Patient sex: M
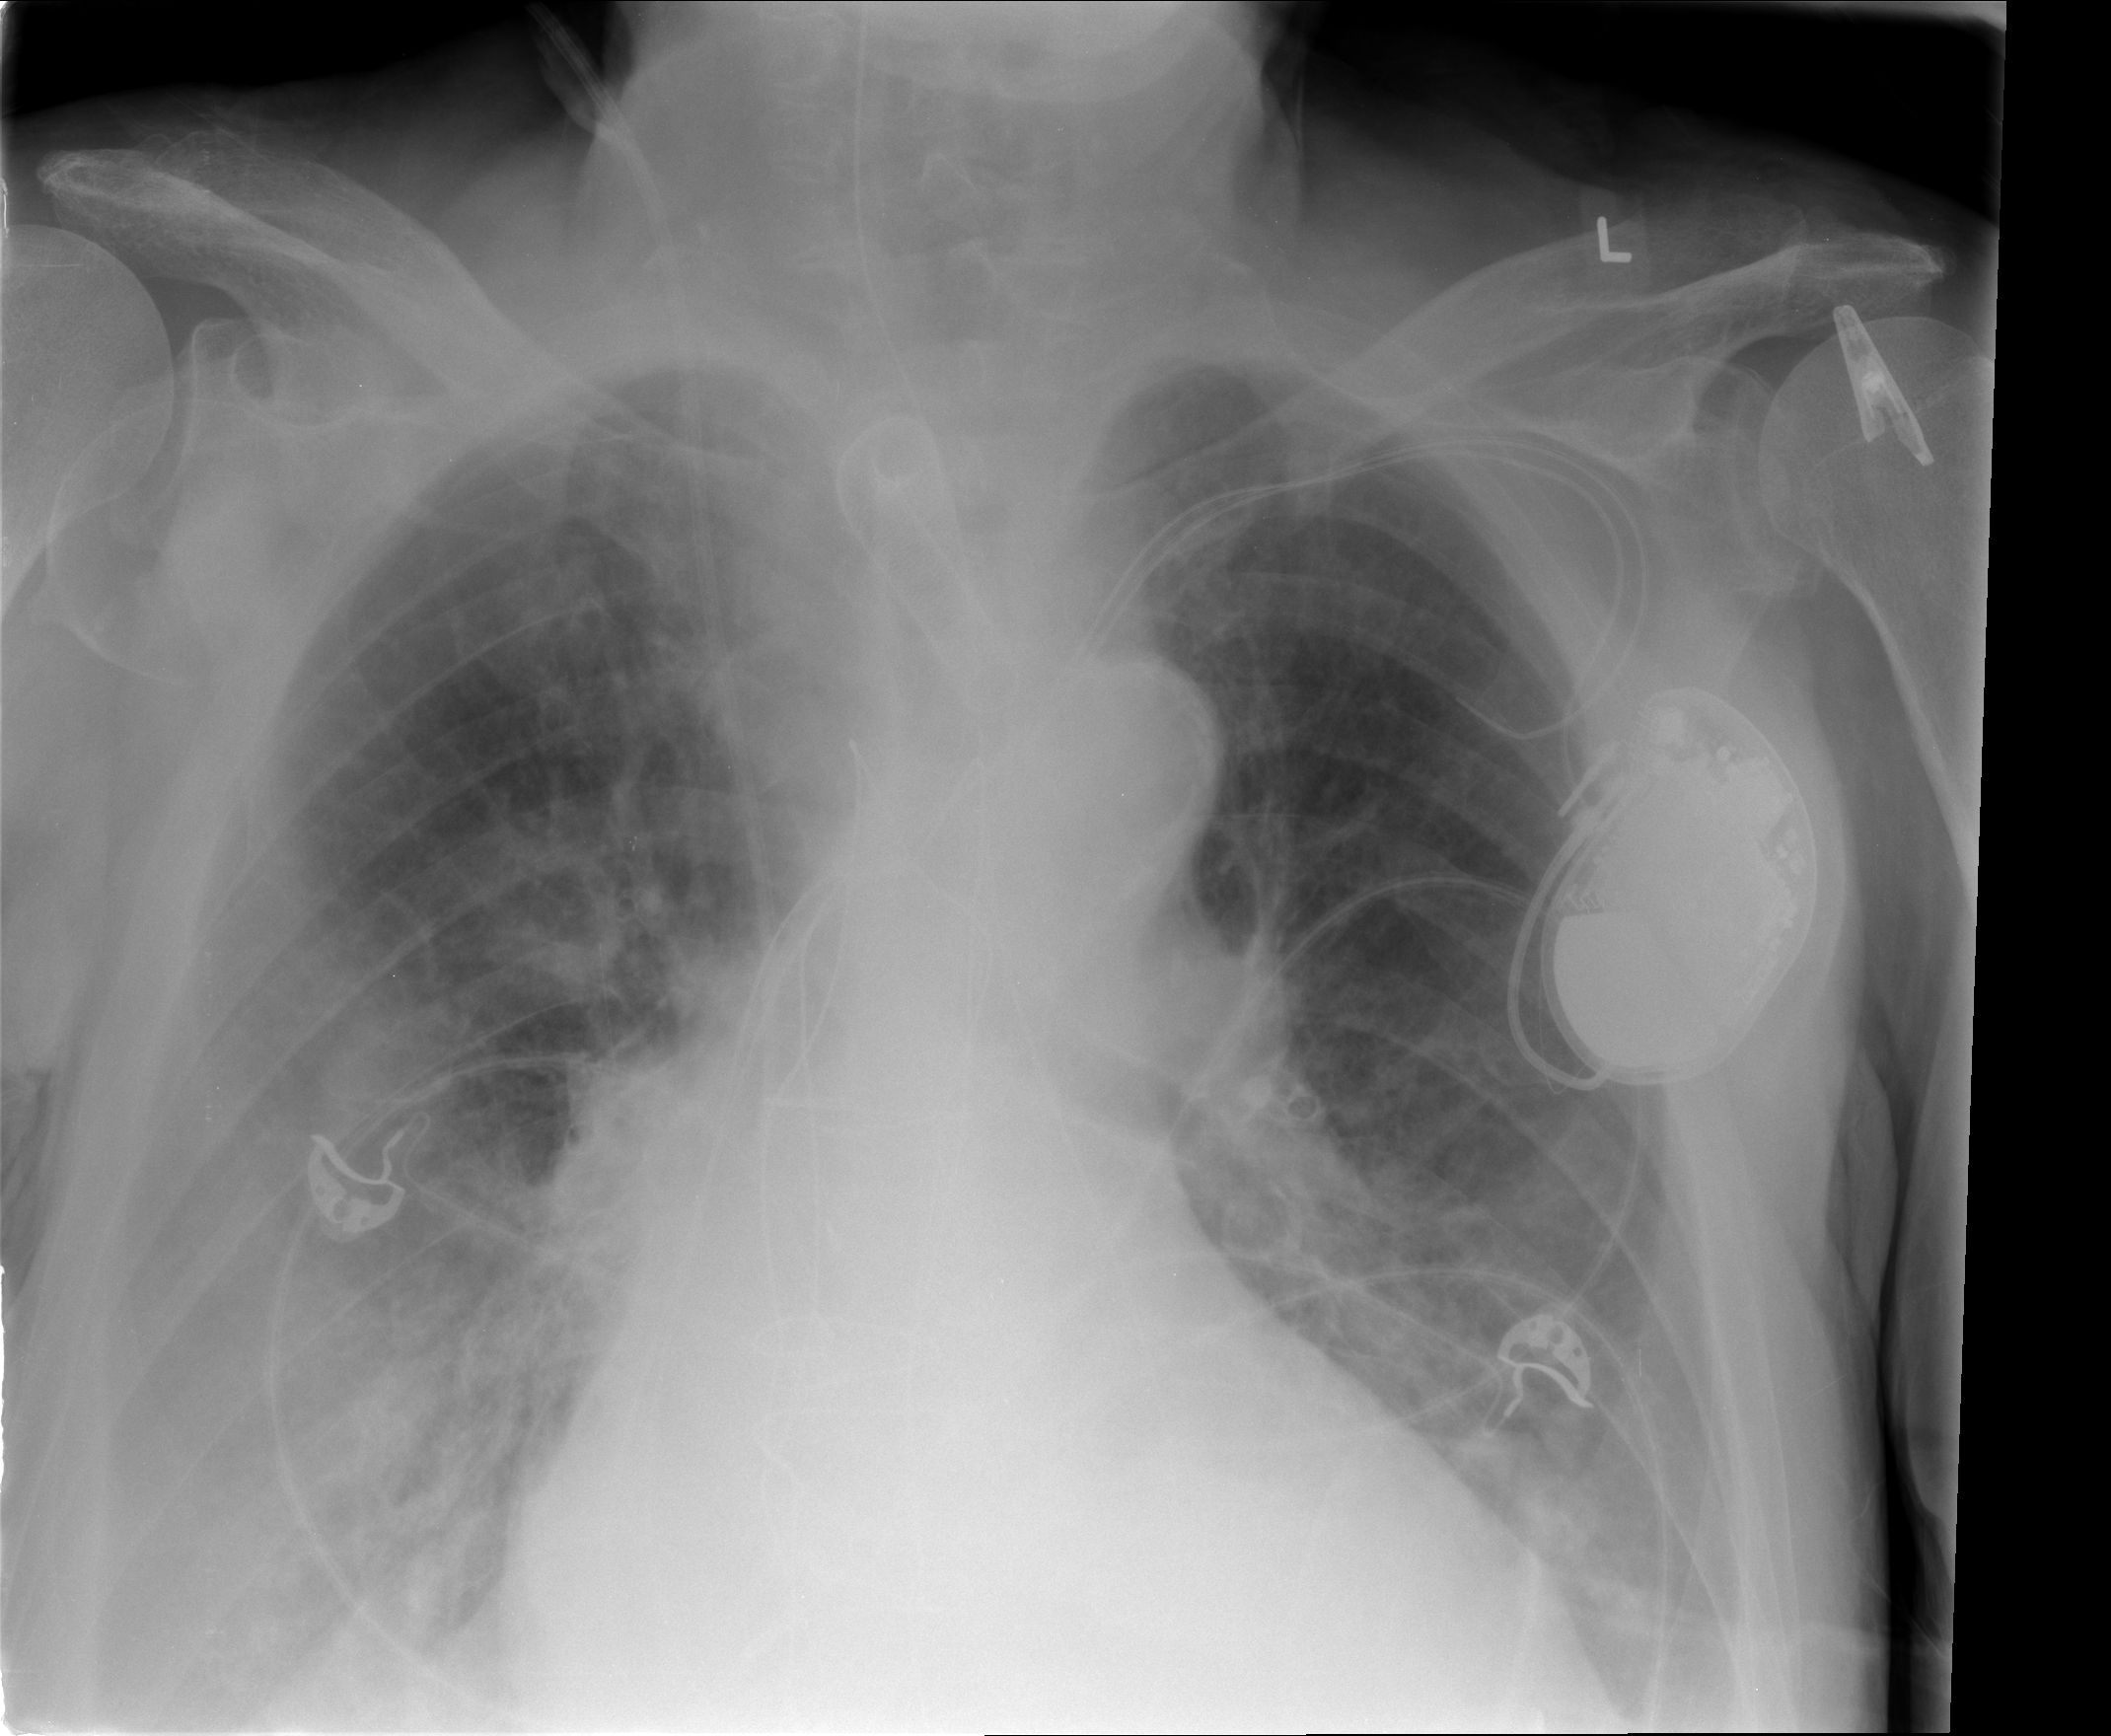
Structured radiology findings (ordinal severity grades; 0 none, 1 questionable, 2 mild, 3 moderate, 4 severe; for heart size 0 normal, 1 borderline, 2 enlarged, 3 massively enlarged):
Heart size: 2
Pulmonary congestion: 2
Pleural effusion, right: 2
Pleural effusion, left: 2
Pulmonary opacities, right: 3
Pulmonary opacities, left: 2
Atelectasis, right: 3
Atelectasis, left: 2